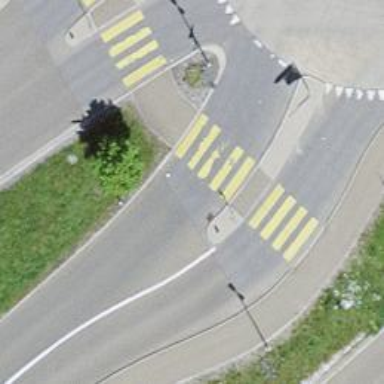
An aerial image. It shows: Marked crossing with pedestrian island. The crossing has visible markings.